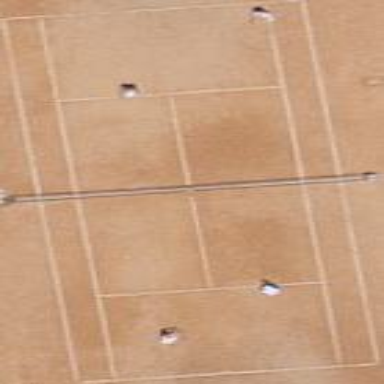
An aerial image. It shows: Tennis court on pitch.